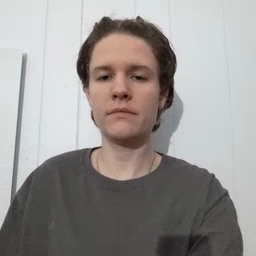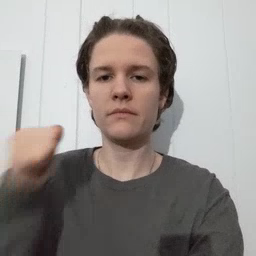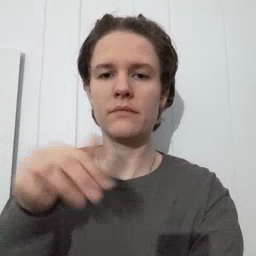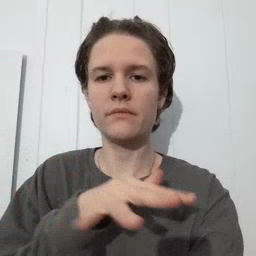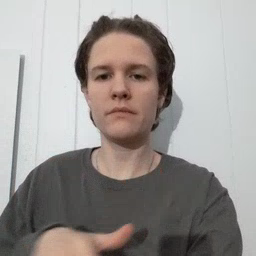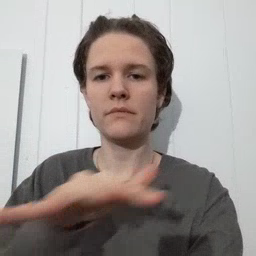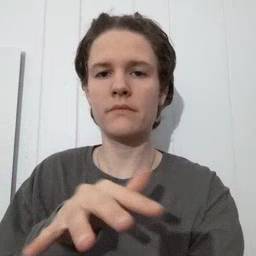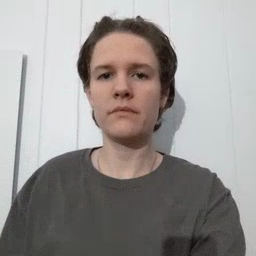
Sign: backyard